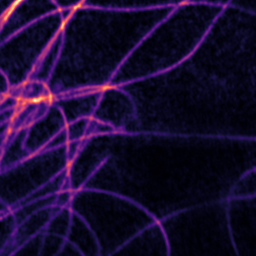
Label: Super-resolution Microtubules image